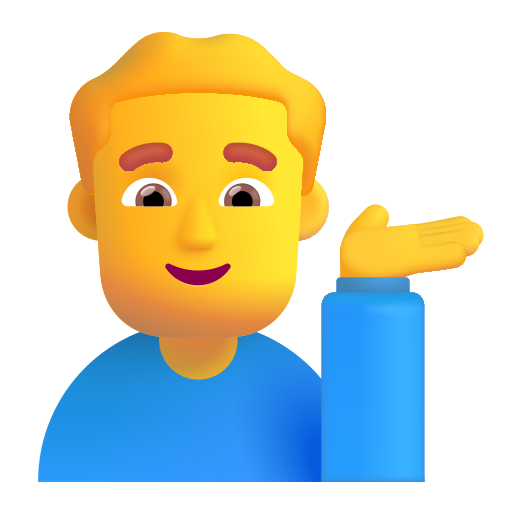
man tipping hand color default